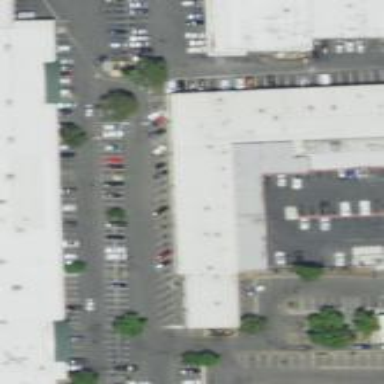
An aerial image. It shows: Retail area.